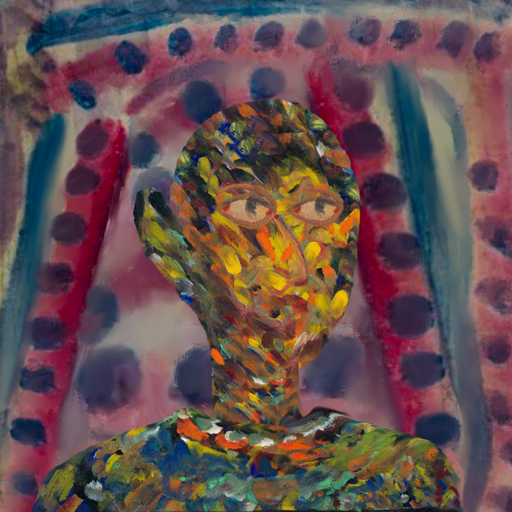
Background: HillGirl, Head And Neck Side: An_Impression, Face Side: GypsyMother, Bust: An_Impression, Hair Side: Blank, Head Accessory: Blank, Second Necklace: Blank, Necklace: Blank, Baby: Blank